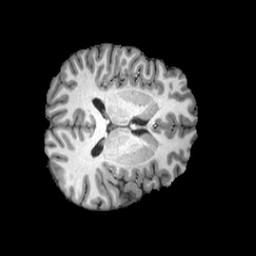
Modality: T1w
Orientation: axial
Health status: healthy